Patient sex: M
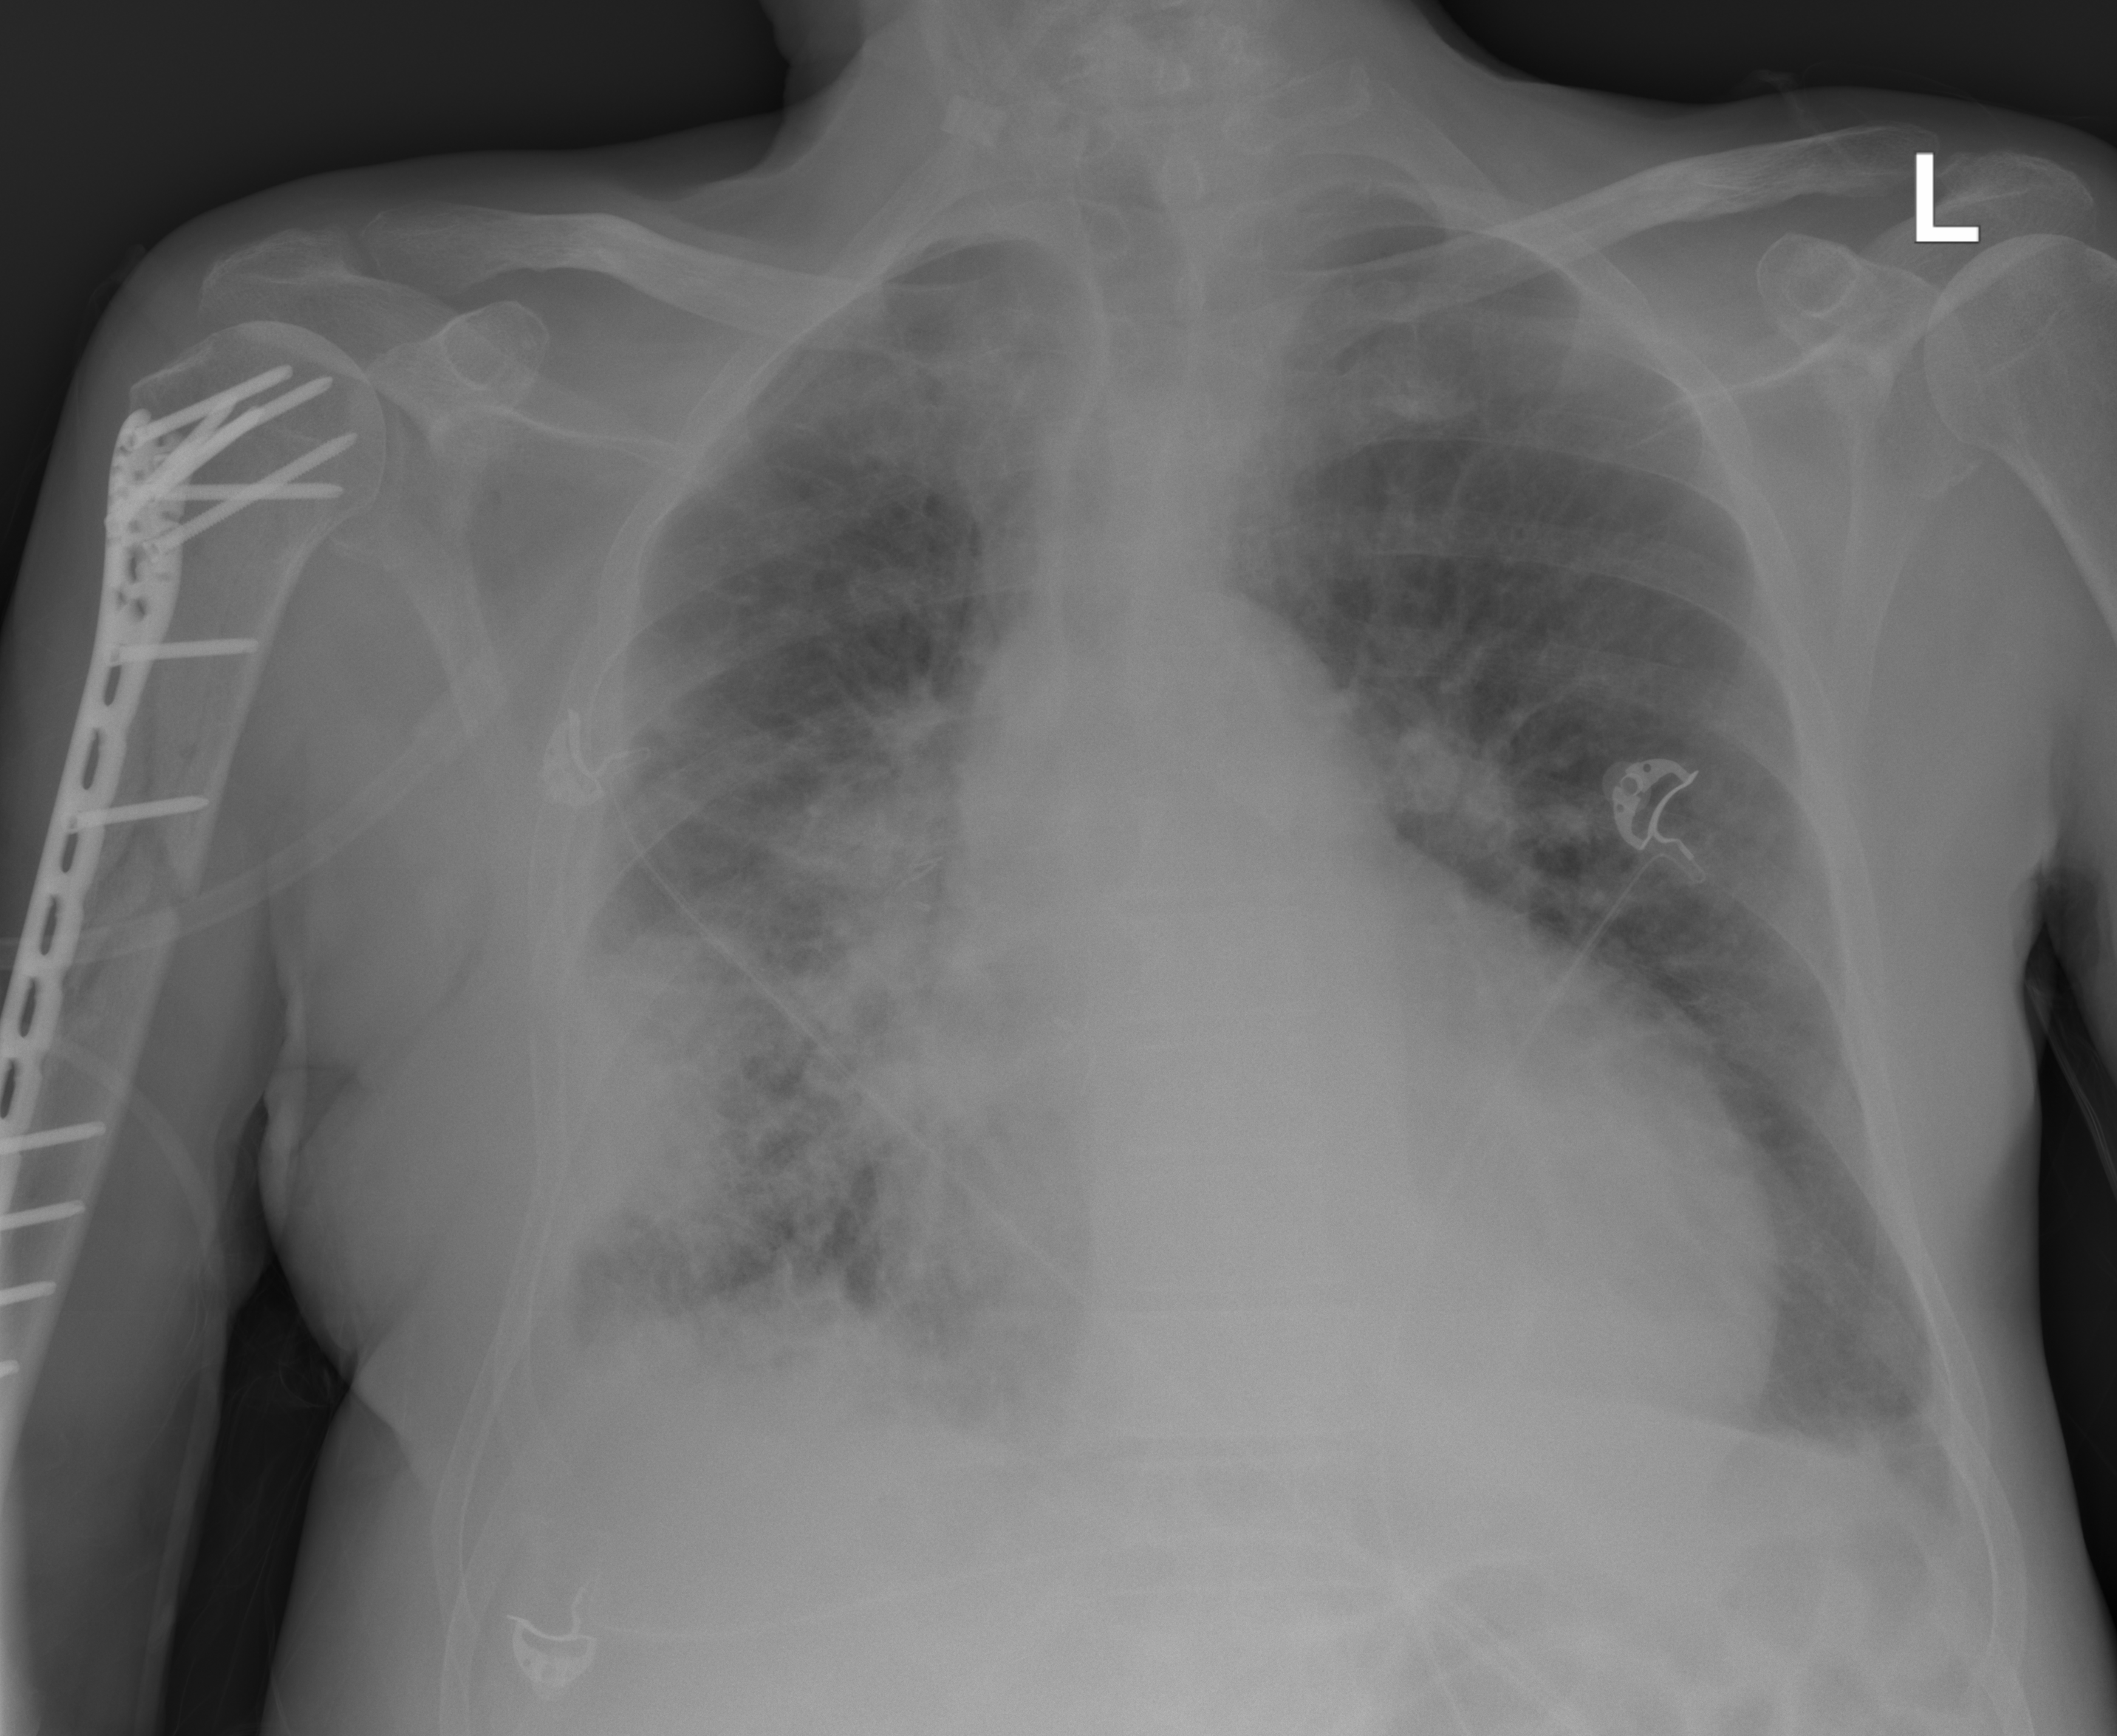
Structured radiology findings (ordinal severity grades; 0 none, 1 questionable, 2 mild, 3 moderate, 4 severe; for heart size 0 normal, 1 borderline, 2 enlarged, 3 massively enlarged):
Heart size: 2
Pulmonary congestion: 0
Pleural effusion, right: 2
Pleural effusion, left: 0
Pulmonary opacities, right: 3
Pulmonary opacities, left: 0
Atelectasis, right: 2
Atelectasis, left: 0